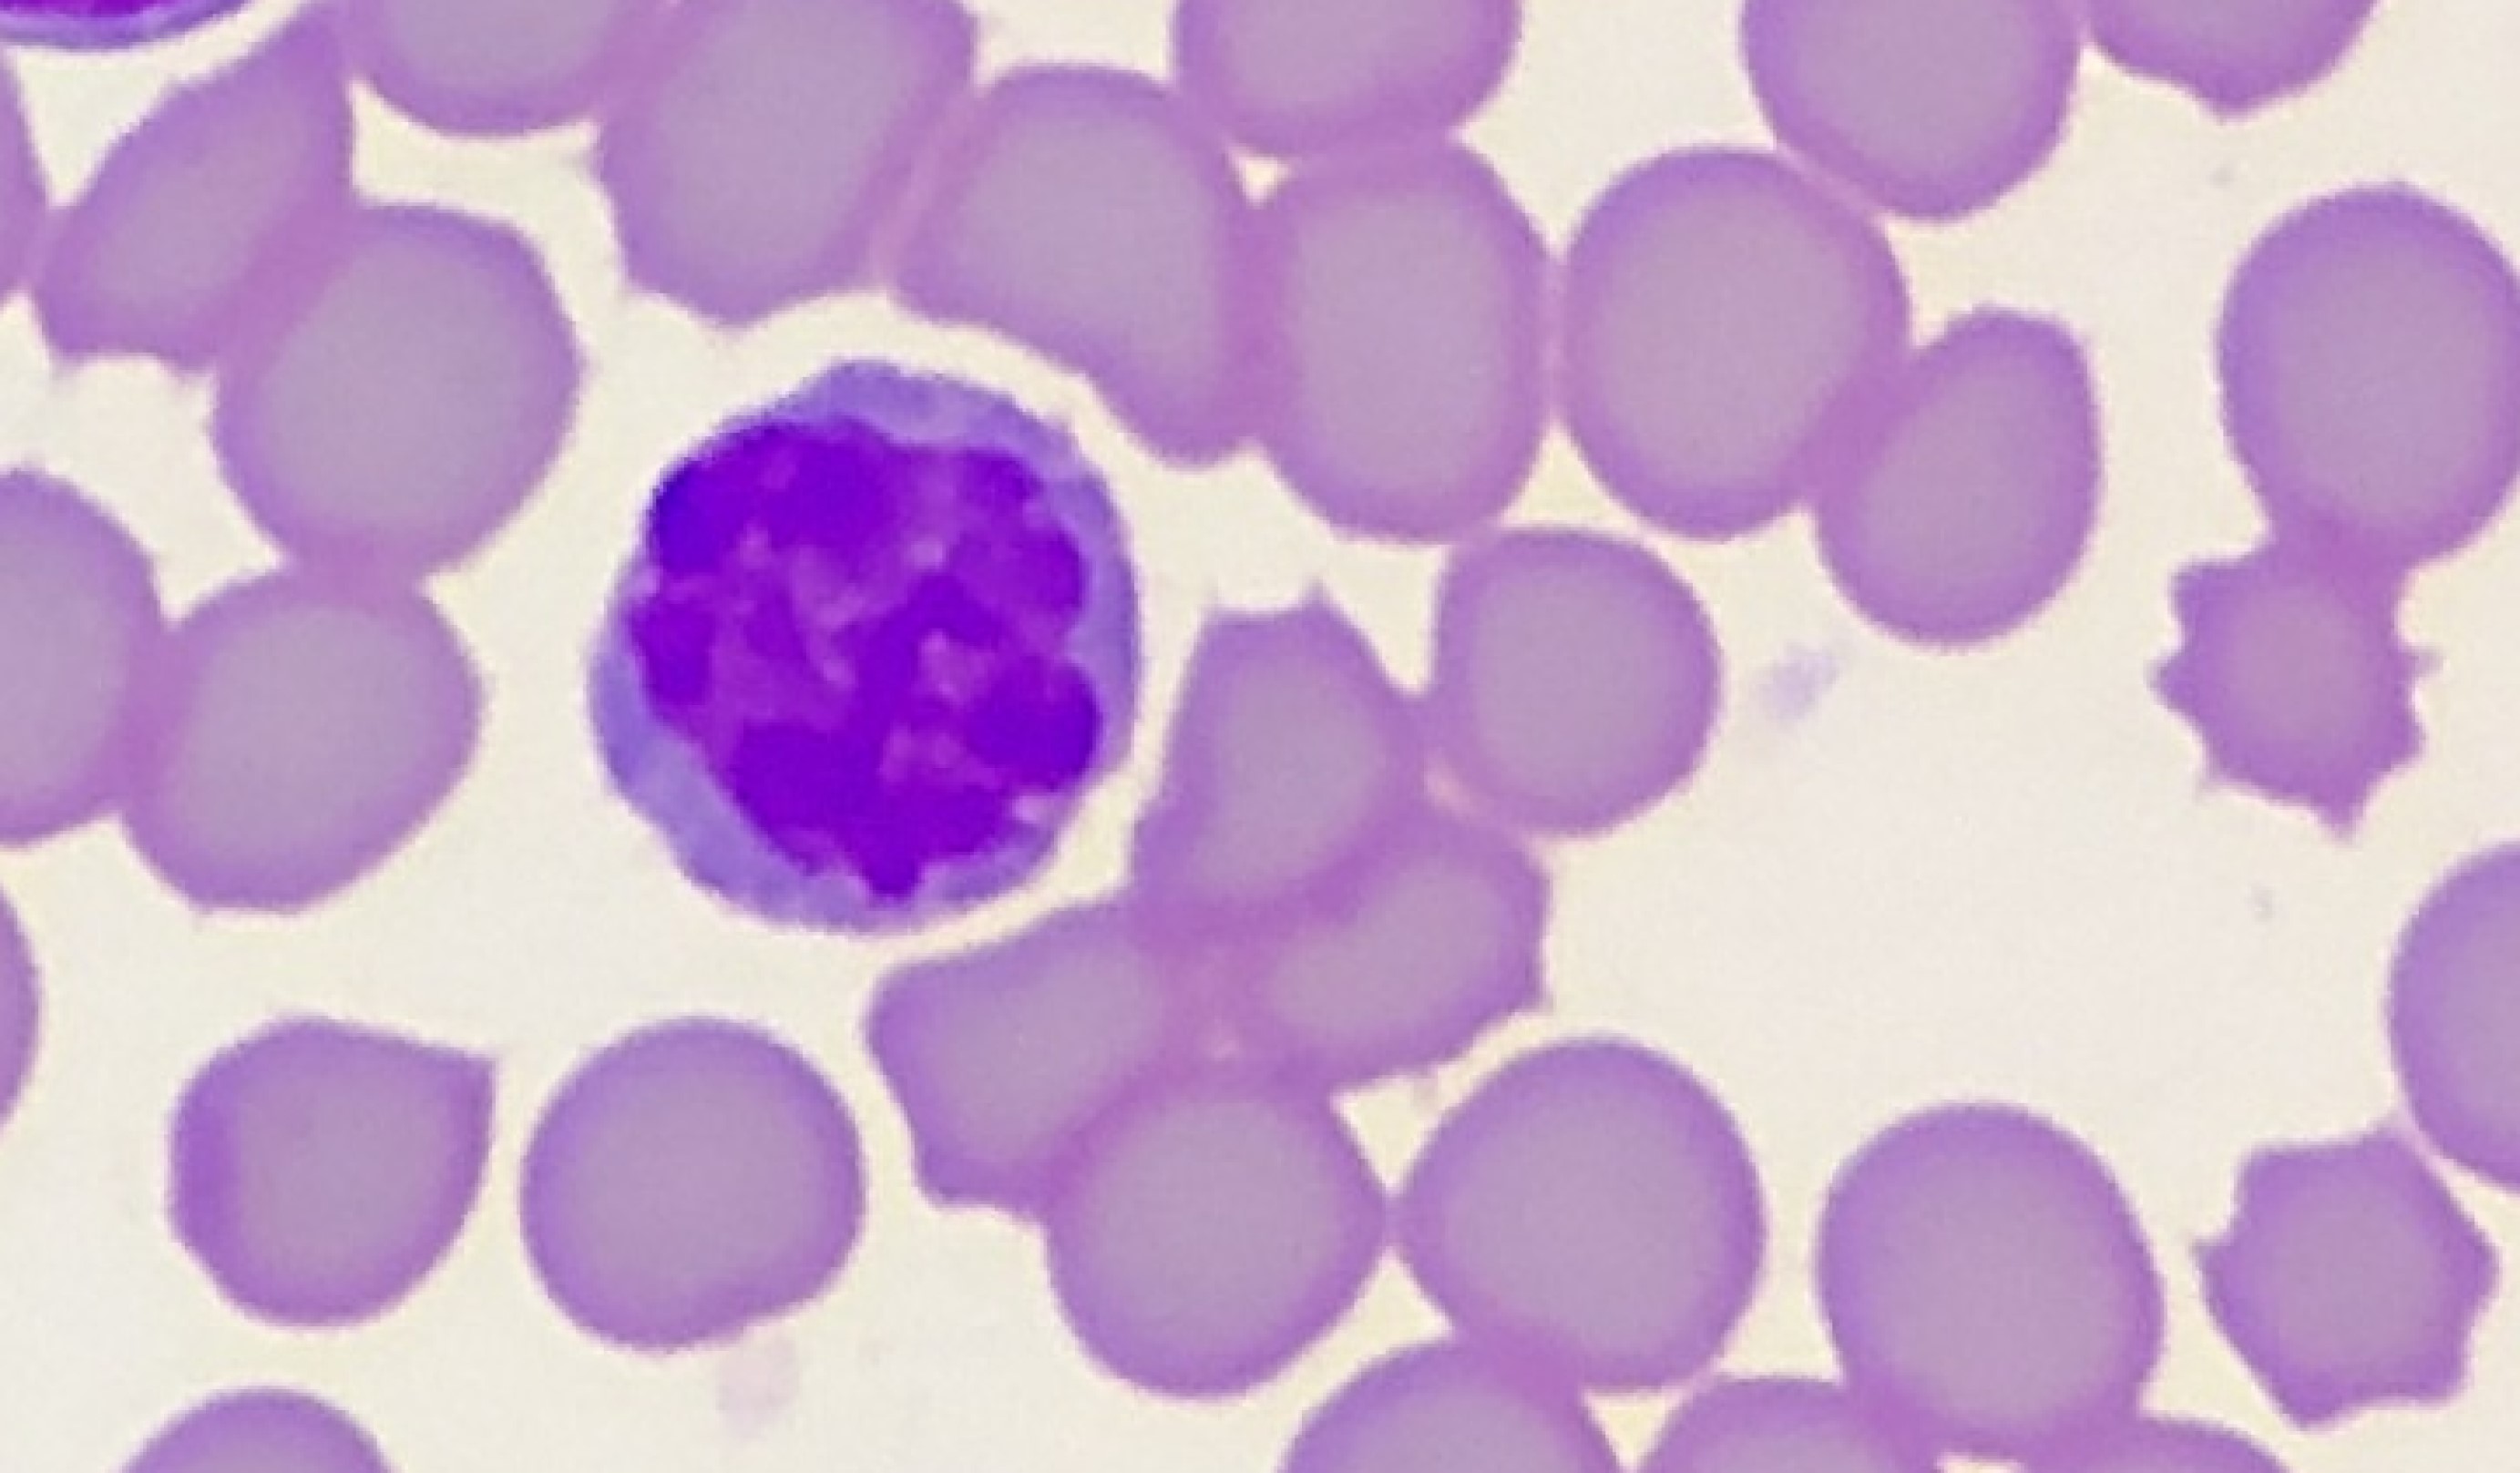
White blood cell type: Lymphocyte